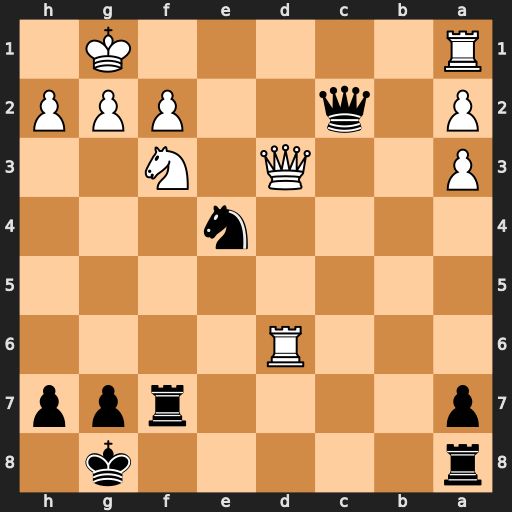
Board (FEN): r5k1/p4rpp/3R4/8/4n3/P2Q1N2/P1q2PPP/R5K1
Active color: b
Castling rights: -
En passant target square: -
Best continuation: Qxf2+ Kh1 Nxd6